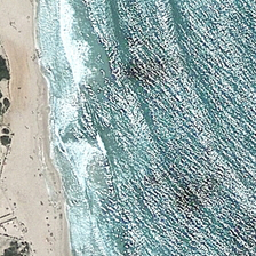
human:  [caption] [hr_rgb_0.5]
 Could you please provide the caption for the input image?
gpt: The yellow beach lies between some green trees and a large area of green ocean.

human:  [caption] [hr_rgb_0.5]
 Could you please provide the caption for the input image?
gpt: The yellow beach lies between the green trees and a large green ocean.

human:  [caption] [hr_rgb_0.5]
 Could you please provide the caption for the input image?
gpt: The yellow beach is between several green trees and a large green ocean.

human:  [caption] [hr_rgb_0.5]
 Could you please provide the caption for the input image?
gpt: The yellow beach is between the green trees and the huge green ocean.

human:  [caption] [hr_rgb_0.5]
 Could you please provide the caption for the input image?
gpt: The yellow beach is between several green trees and a large green ocean.